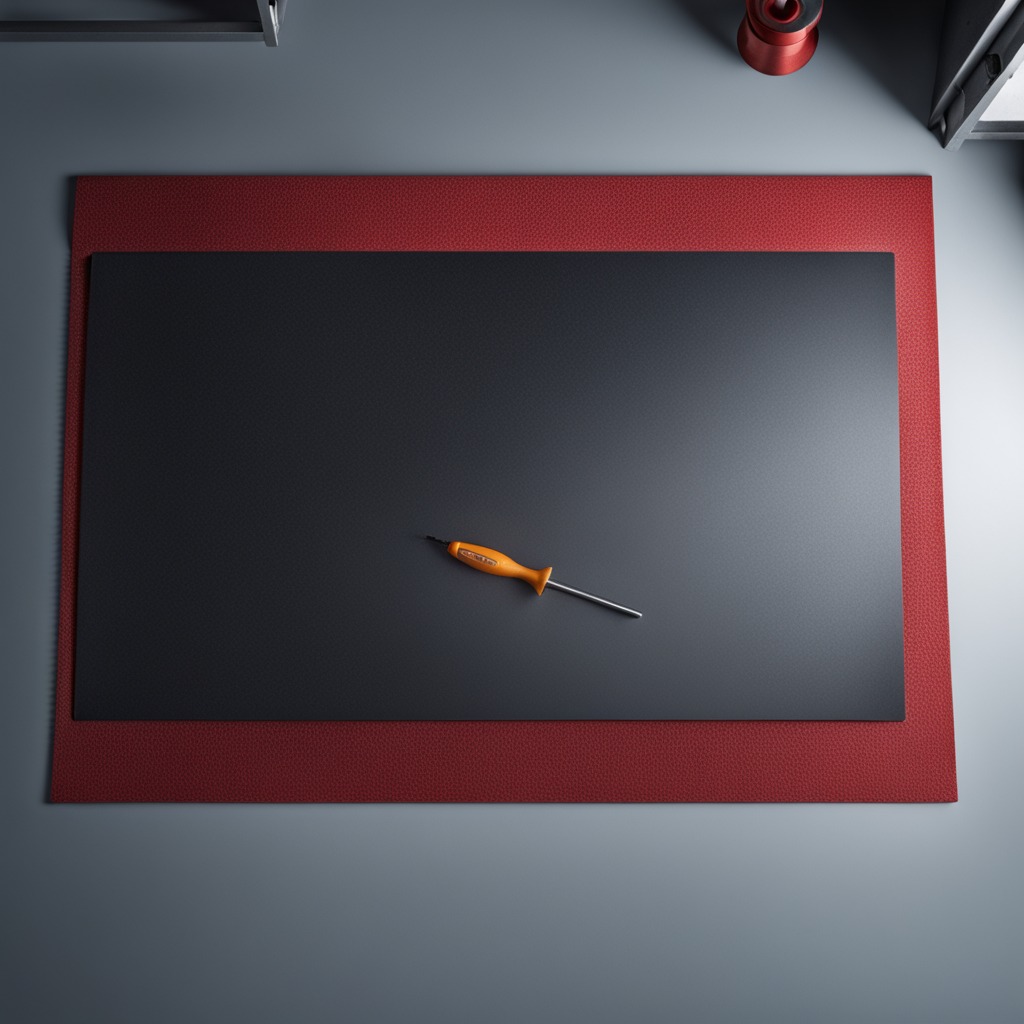
A screwdriver is lying on a clean granite tabletop covered with a red rubber mat inside a workshop under bright overhead lighting crisp shadows high clarity worn but beneath the mat.